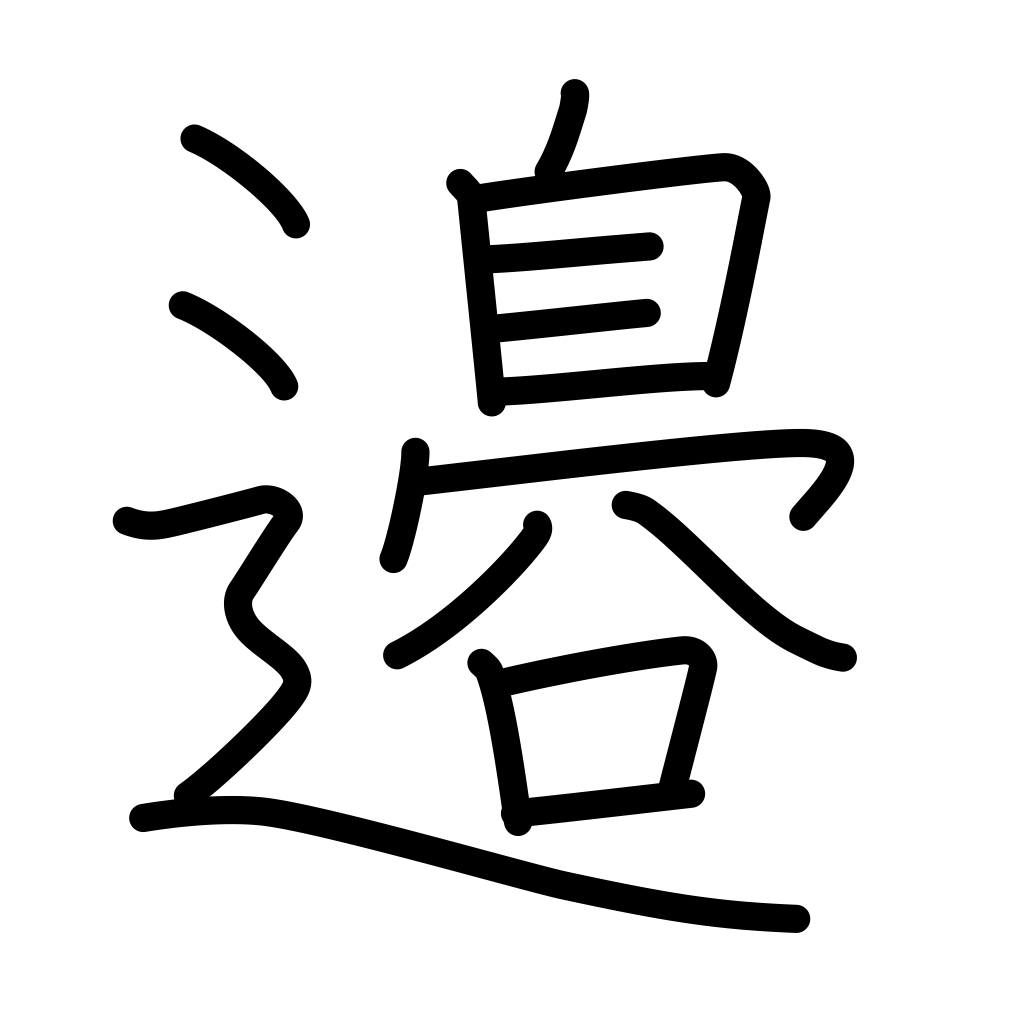
Meaning: edge, margin, side, border